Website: lowes
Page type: order-tracking
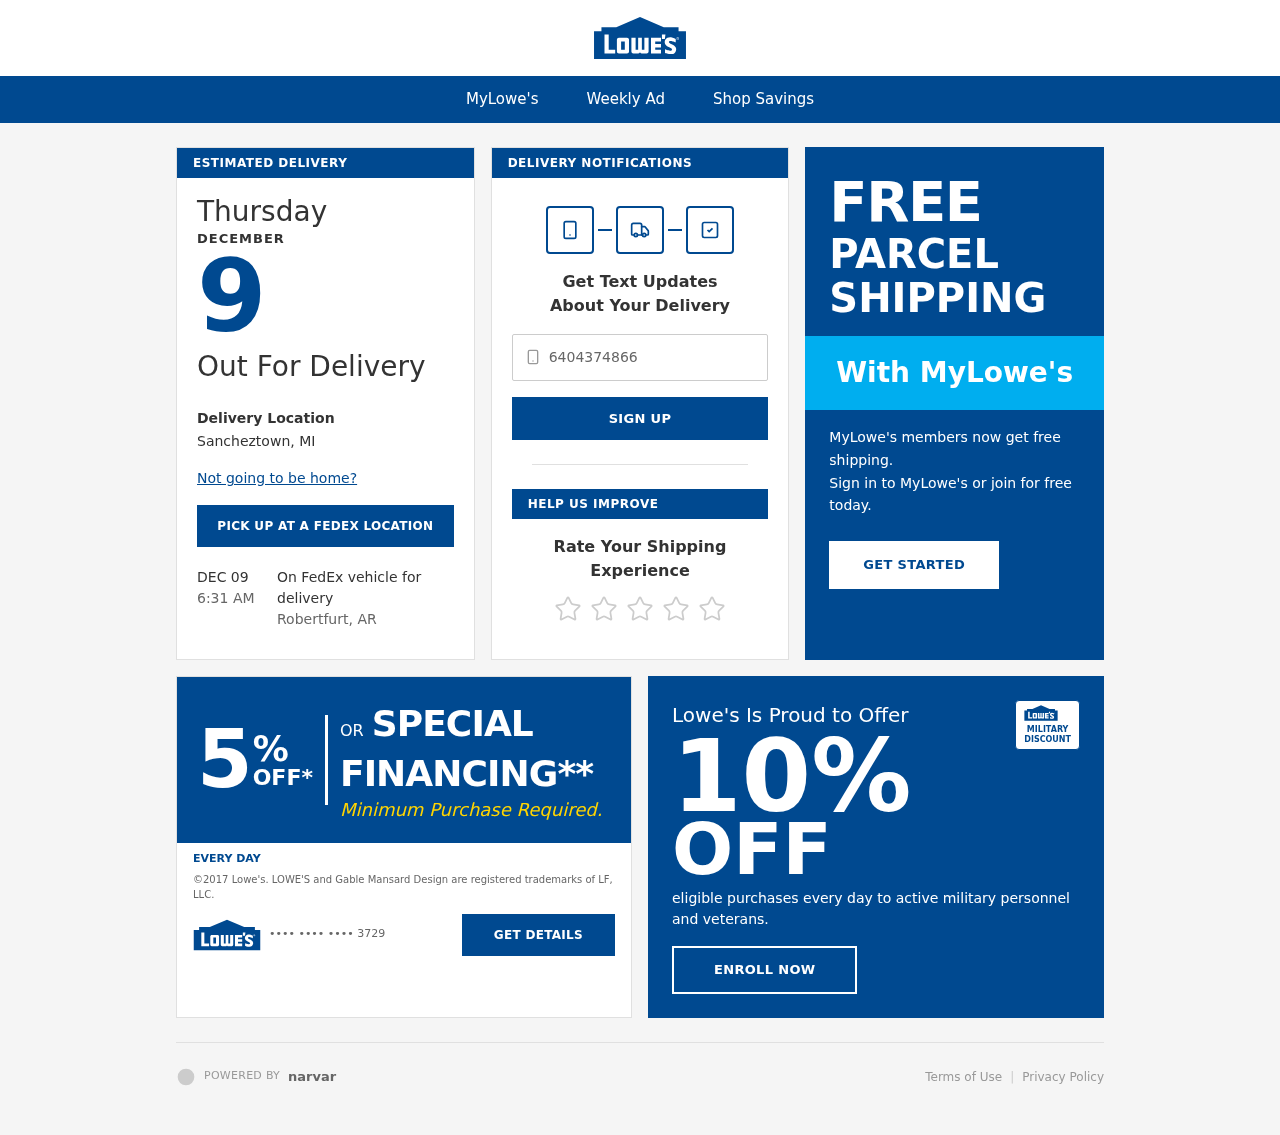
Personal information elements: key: PII_CARD_LAST4
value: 3729
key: PII_PHONE
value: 6404374866
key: PII_CITY_STATE
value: Sancheztown, MI
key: PII_CITY_STATE2
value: Robertfurt, AR
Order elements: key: ORDER_DELIVERY_DATE
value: DEC 09
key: ORDER_DELIVERY_DATE
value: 6:31 AM
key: ORDER_DELIVERY_DATE
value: DECEMBER
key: ORDER_DELIVERY_DATE
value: Thursday
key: ORDER_DELIVERY_DATE
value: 9